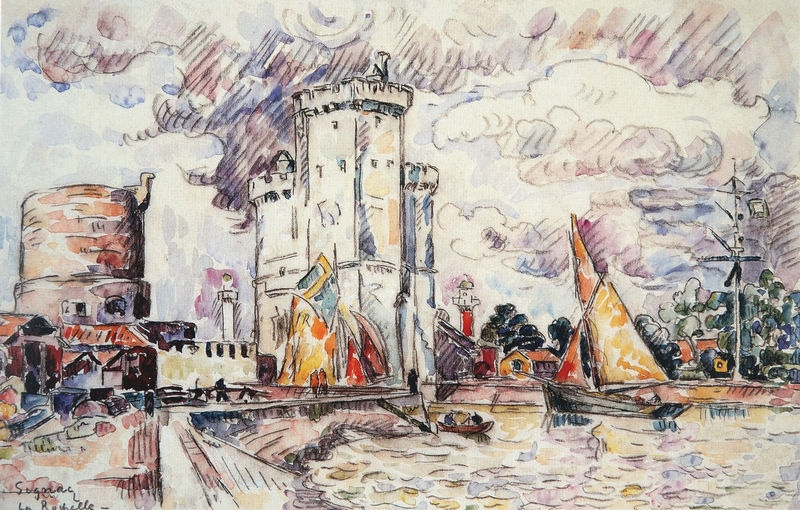
Titel: La Rochelle
Künstler: Paul Signac
Standort: New York (New York)
Institution: The Metropolitan Museum of Art
Schlagwörter: blau, gewitter, himmel, meer, wasser, weiß, wolken, aquarell, bäume, fluss, gelb, impressionismus, menschen, see, stadt, ufer, bewegung, braun, bunt, fenster, frankreich, orange, schwarz, skizze, zeichnung, gebäude, haus, rot, wolke, steine, signatur, häuser, wind, brücke, gewässer, sonne, personen, rosa, boot, boote, ruder, turm, bewölkt, farbig, küste, schiff, schiffe, segel, segelboot, segelschiffe, sommer, wellen, ansicht, studie, fahne, flagge, mast, segelschiff, farben, mauer, ziegel, lila, violett, linien, hafen, kai, kaimauer, masten, promenade, fahnenmast, querformat, treppe, treppen, wogen, ruderboot, striche, tor, segelboote, zinnen, burg, türme, leuchtturm, festung, mauerwerk, paul, wolkig, norwegen, schweden, koloriert, entwurf, regatta, stadtmauer, signac, rampe, anker, london, paul signac, hafenstadt, tower, wettbewerb, la rochelle, mont, schleuse, skandinavien, finnland, festungsmauer, lken, ote, stezeichnung